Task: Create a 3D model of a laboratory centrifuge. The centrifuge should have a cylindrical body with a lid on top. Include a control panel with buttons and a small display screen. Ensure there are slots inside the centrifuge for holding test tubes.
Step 229:
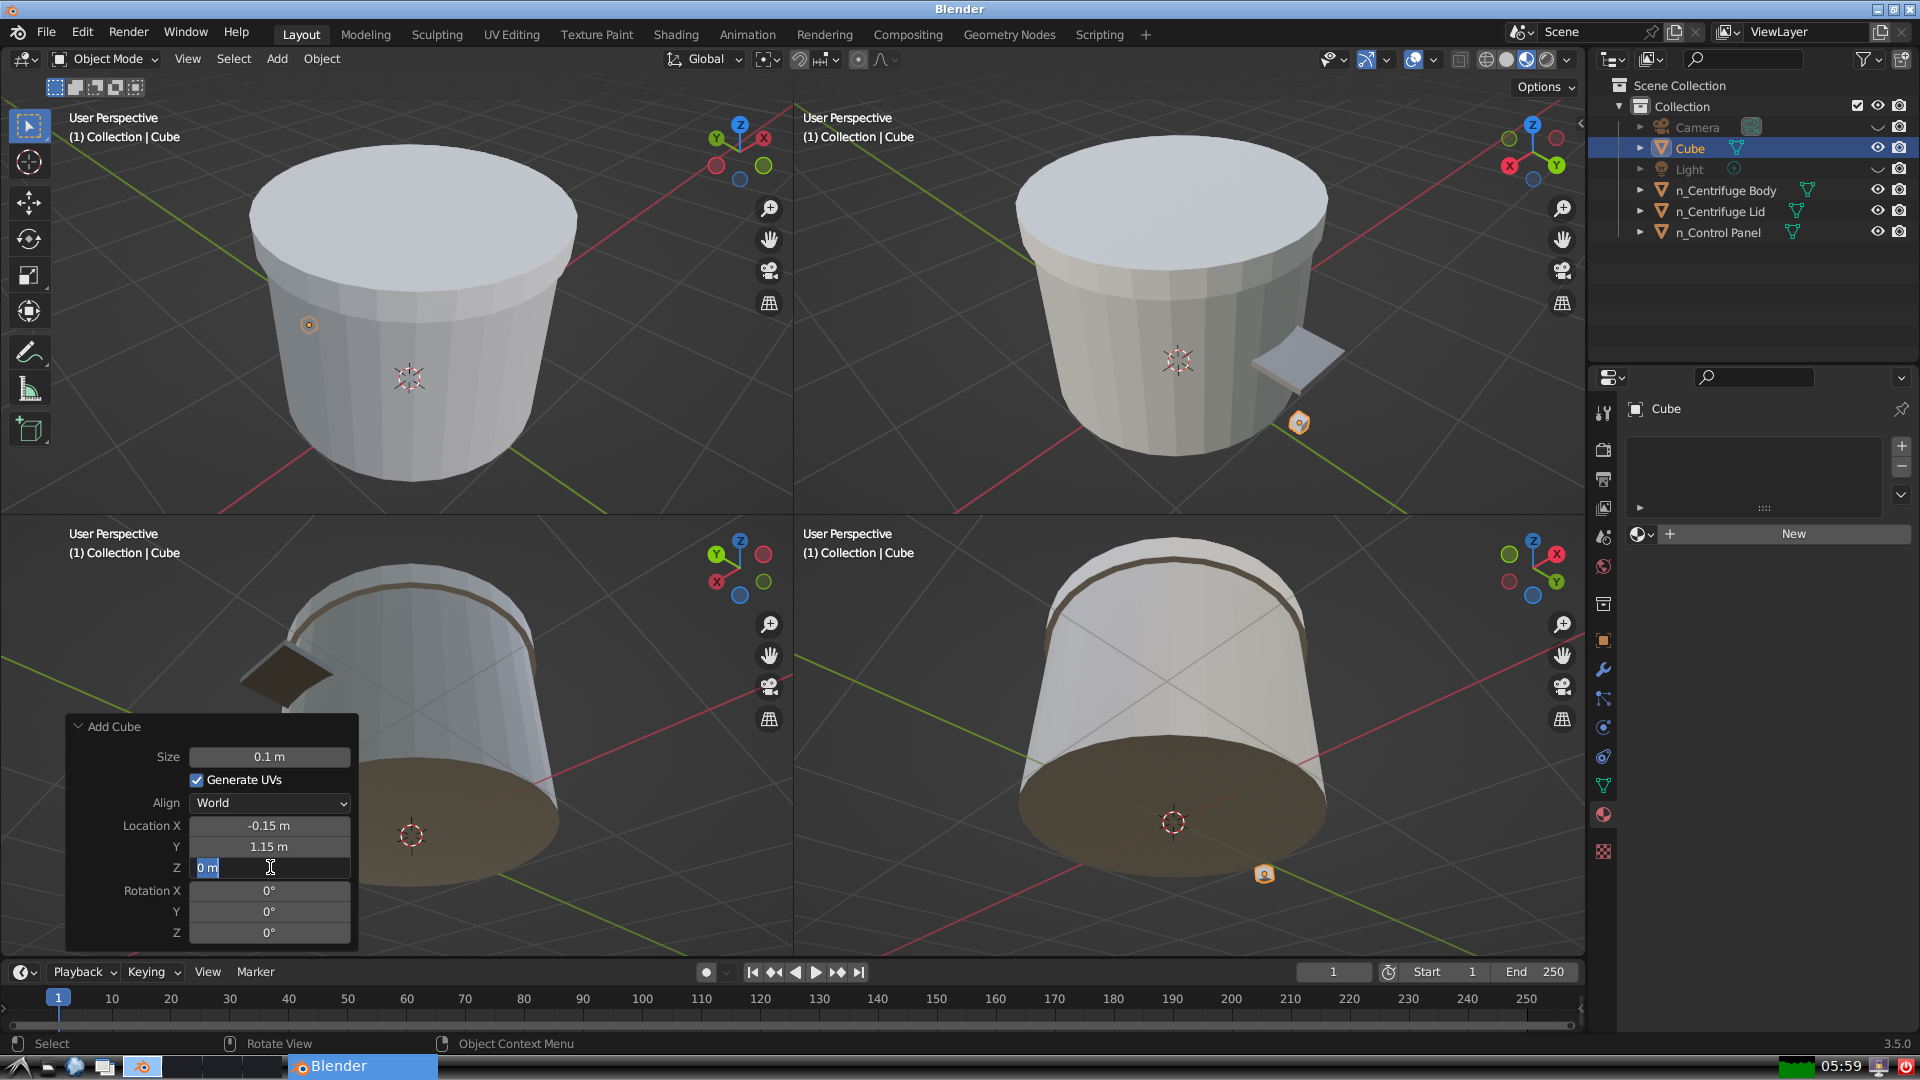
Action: input_text: 0.75